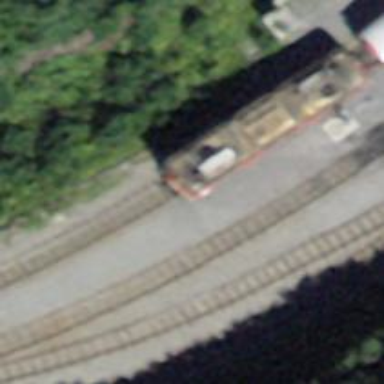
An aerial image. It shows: Preserved narrow-gauge railway.